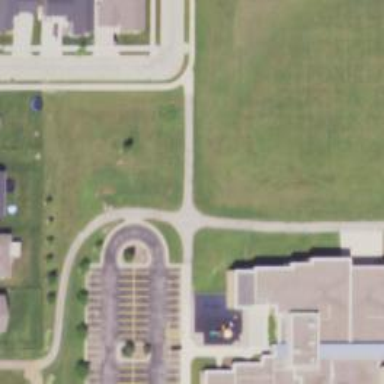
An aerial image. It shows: School driveway surfaced with asphalt.